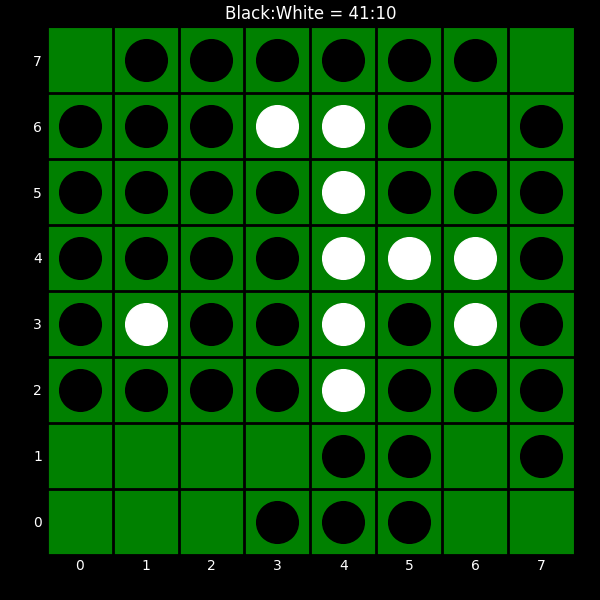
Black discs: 41
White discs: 10